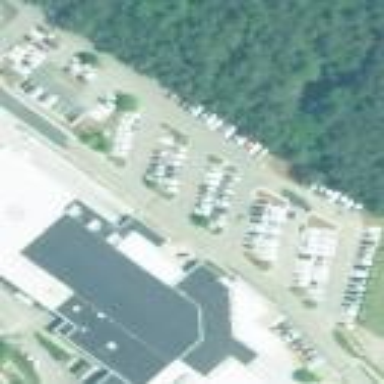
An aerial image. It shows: Parking area with asphalt surface.